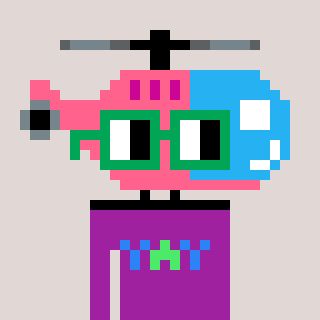
a pixel art character with square green glasses, a helicopter-shaped head and a magenta-colored body on a warm background